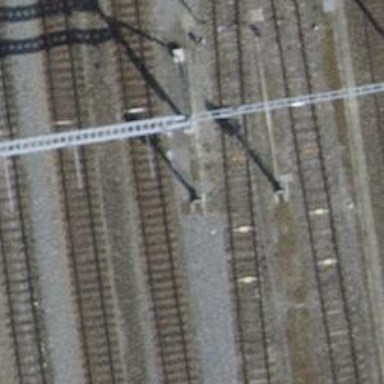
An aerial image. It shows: Railway signal.